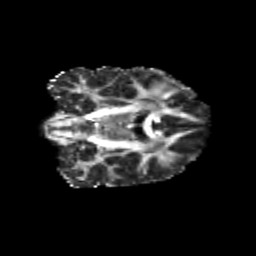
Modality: FA
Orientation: coronal
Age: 26
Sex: female
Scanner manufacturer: siemens
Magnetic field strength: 3 T
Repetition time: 3.5 s
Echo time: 0.113 s